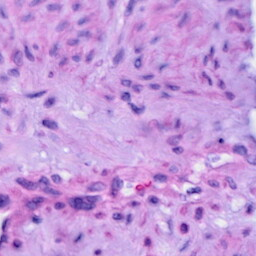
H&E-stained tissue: Cervix